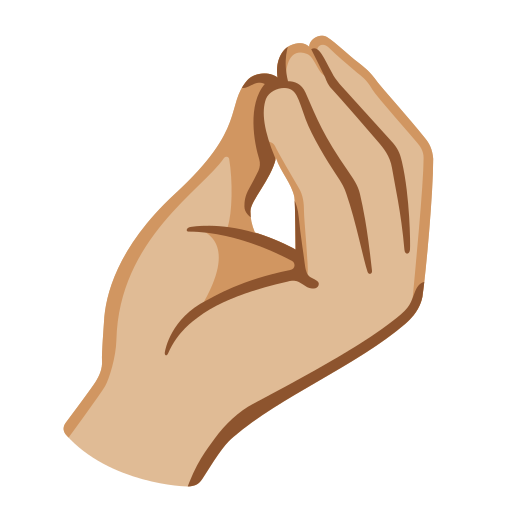
Emoji: 🤌🏼